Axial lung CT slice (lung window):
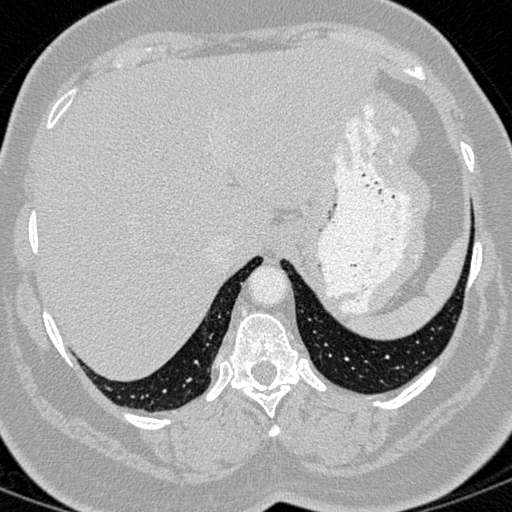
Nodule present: no